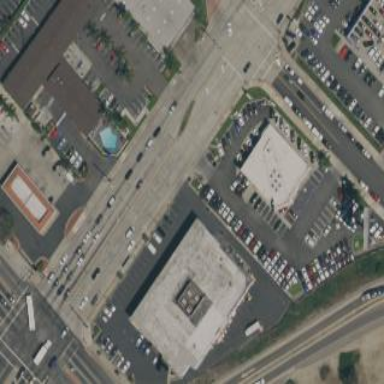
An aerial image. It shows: Retail building.